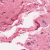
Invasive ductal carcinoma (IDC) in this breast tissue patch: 0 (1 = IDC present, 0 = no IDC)